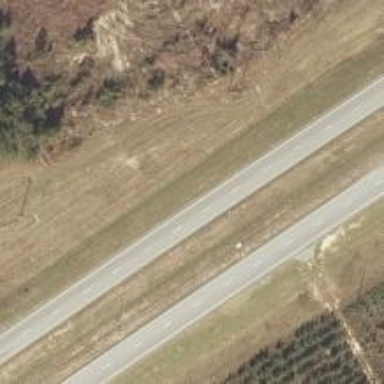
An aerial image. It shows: Dual carriageway trunk highway with asphalt surface. It is expressway.